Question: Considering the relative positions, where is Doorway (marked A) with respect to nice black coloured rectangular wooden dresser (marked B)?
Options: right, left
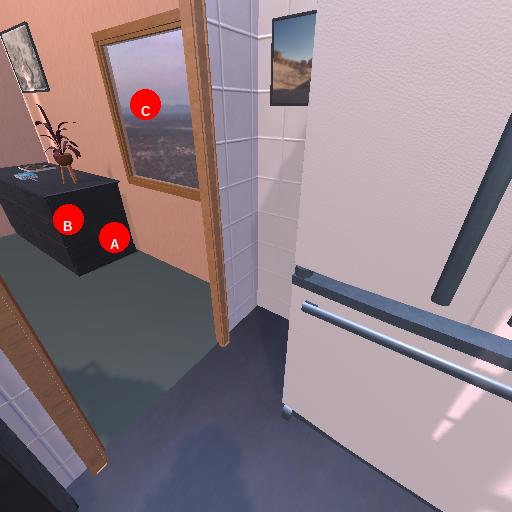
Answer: right